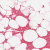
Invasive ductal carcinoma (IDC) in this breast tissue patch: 0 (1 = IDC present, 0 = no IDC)